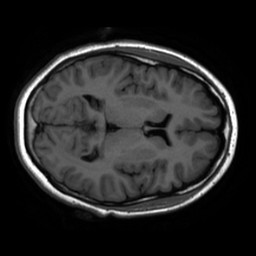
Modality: inplaneT1
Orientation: axial
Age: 18
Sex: female
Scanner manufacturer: ge
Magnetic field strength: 3 T
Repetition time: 2.499 s
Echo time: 0.02513 s